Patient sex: M
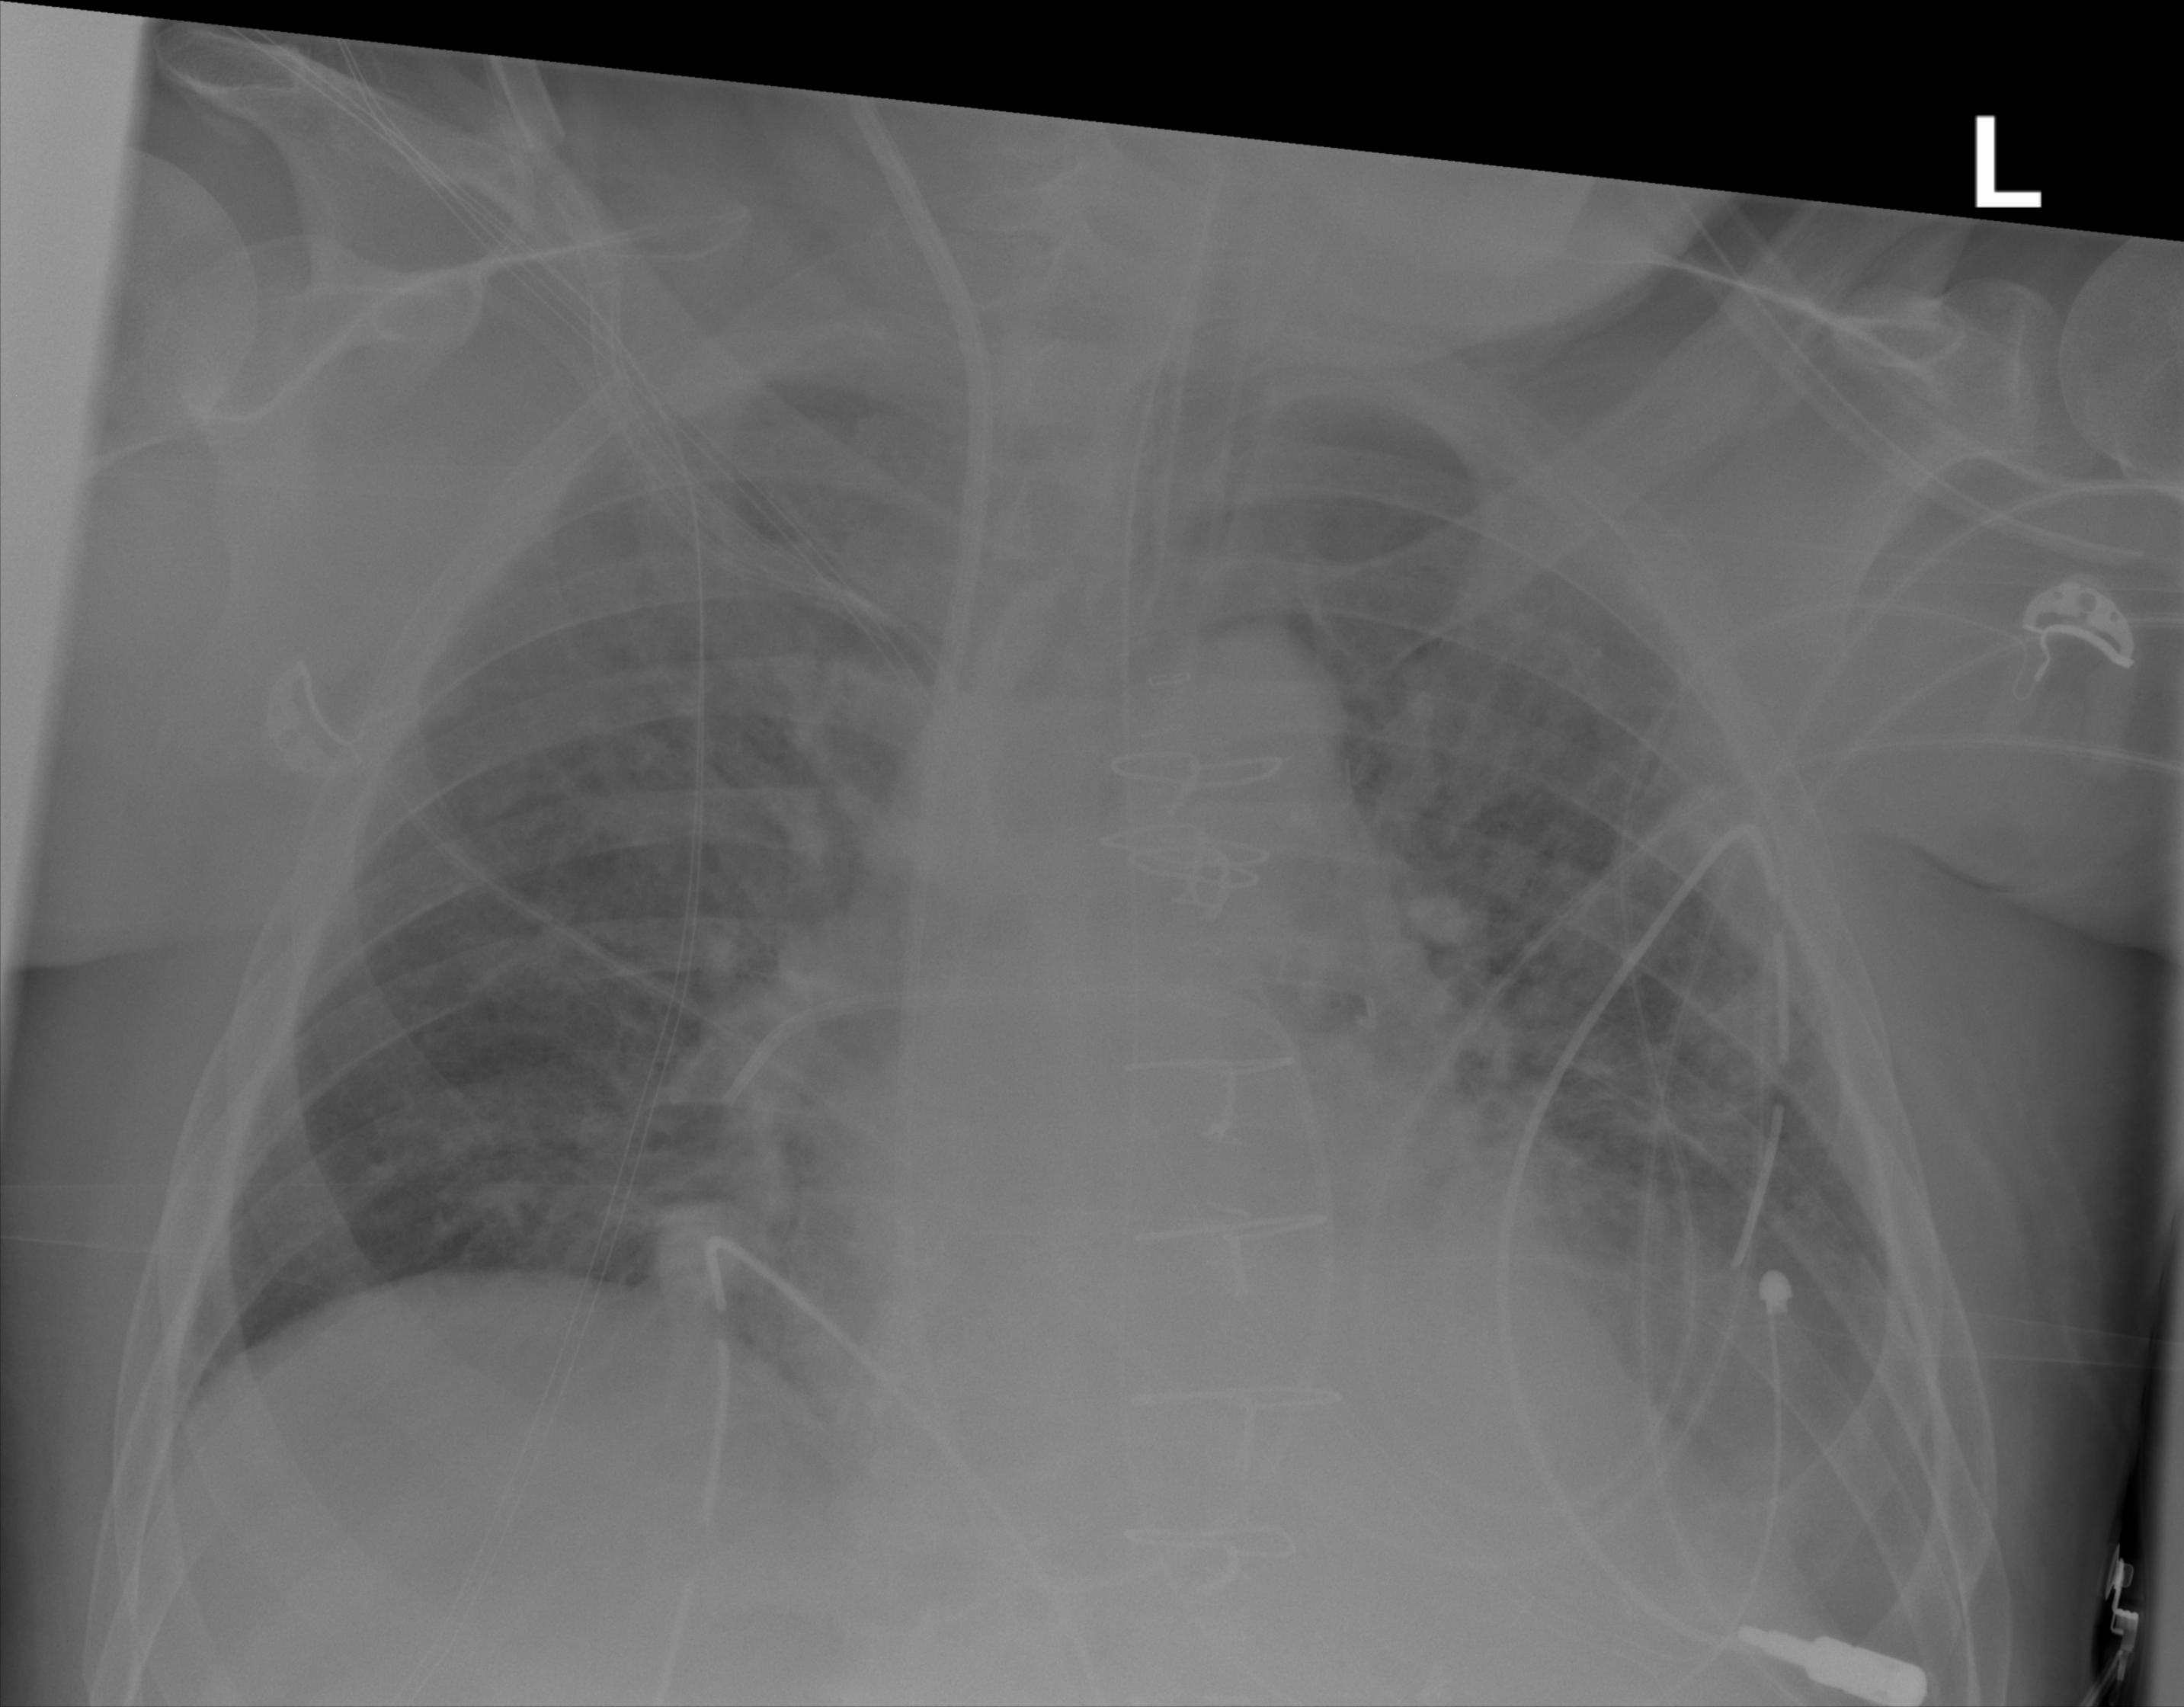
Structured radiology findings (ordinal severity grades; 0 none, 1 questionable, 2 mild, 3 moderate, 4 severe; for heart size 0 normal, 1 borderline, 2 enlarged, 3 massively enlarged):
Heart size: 2
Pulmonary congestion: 3
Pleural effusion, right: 0
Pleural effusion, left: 2
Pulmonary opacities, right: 2
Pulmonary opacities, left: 2
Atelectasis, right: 0
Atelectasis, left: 2